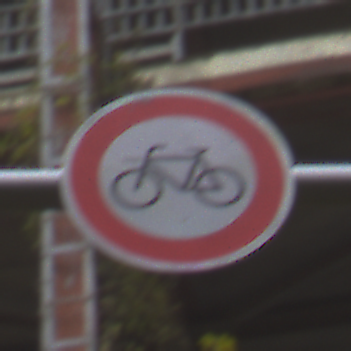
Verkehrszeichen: VerbotRadverkehr
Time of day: MorningAfternoon
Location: Outdoor (Urban)
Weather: PartlyCloudy
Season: NotSpecified
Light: Natural